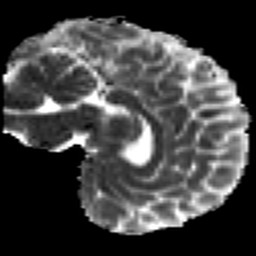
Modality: MD
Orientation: sagittal
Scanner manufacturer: siemens
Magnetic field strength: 3 T
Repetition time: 7.8 s
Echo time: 0.09 s